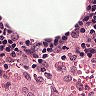
Metastatic tissue present: no